Interaction volume radius: 5 \u00c5
Interaction volume height: 20 \u00c5
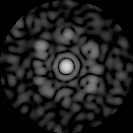
Disorder parameter: 0.7685